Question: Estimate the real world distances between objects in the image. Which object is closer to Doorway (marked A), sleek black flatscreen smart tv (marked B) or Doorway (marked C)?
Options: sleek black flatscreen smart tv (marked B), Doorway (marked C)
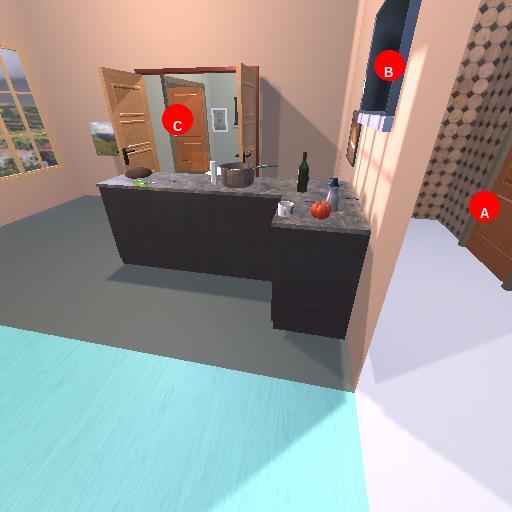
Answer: sleek black flatscreen smart tv (marked B)